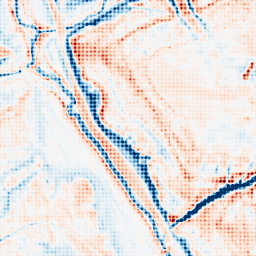
Category: trend_removal
Decomposition family: local_polynomial
Decomposition parameters: window_size: 21
degree: 2
Upsampling method: sinc_blackman
Upsampling parameters: scale: 8
kernel_size: 8
Upsampling scale: 8